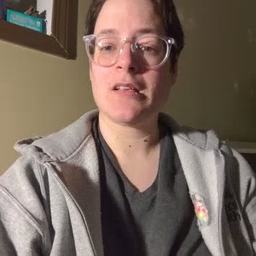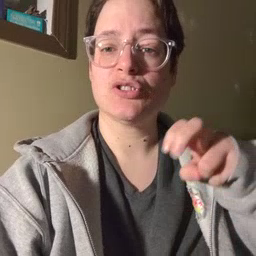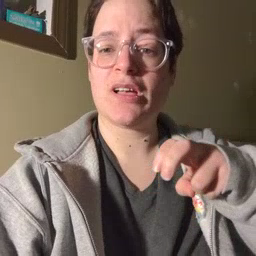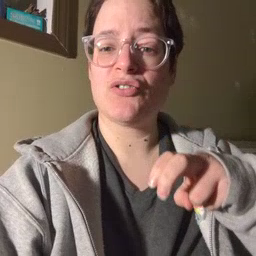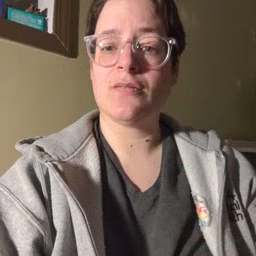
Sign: chair